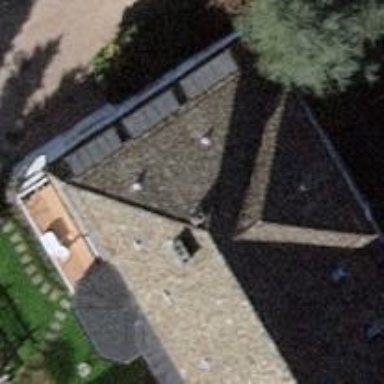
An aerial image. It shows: Building with hipped roof.